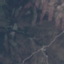
Label: HerbaceousVegetation